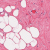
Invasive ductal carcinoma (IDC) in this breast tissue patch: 0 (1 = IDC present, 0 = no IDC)